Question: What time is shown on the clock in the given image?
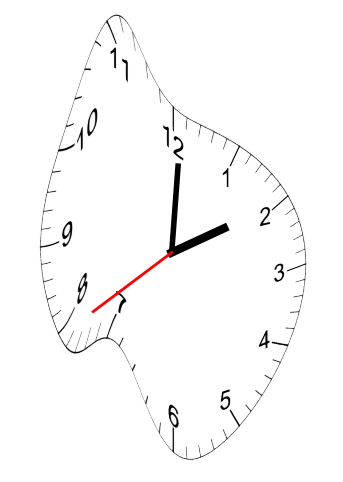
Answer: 02:00:39